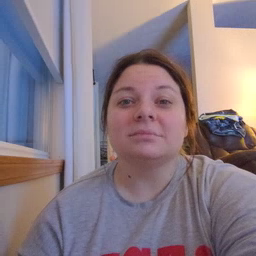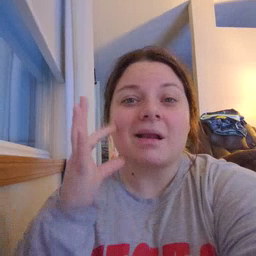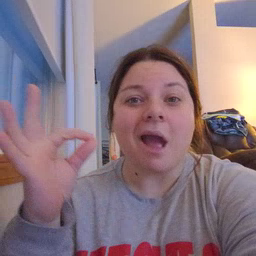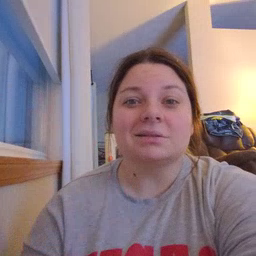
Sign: cat